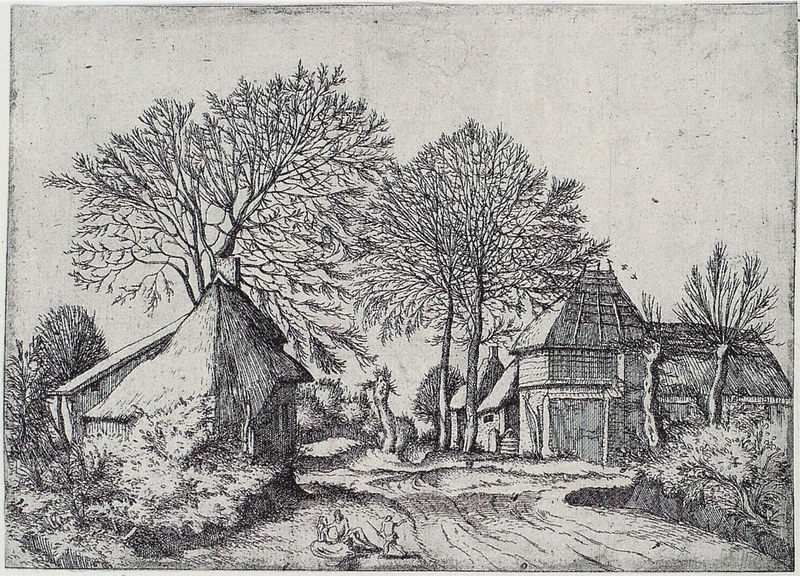
Titel: Bl. 3 (Bast. 21) nach dem Meister der kleinen Landschaften
Künstler: Johannes van Doetecum
Institution: Wien, Graphische Sammlung Albertina
Schlagwörter: baum, blätter, himmel, mann, weiß, bäume, landschaft, menschen, sitzen, stadt, äste, fenster, frau, schwarz, skizze, straße, zeichnung, dach, haus, weg, wiese, mensch, häuser, vögel, weide, busch, hütte, sträucher, kind, blatt, stock, papier, stab, spuren, leer, dorf, dächer, grafik, kahl, herbst, hof, winter, spielen, exotisch, scheune, strohdach, druck, stich, wanderer, gehöft, graben, ehaus